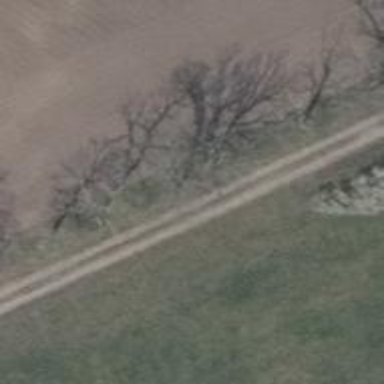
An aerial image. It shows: Row of trees in natural setting.